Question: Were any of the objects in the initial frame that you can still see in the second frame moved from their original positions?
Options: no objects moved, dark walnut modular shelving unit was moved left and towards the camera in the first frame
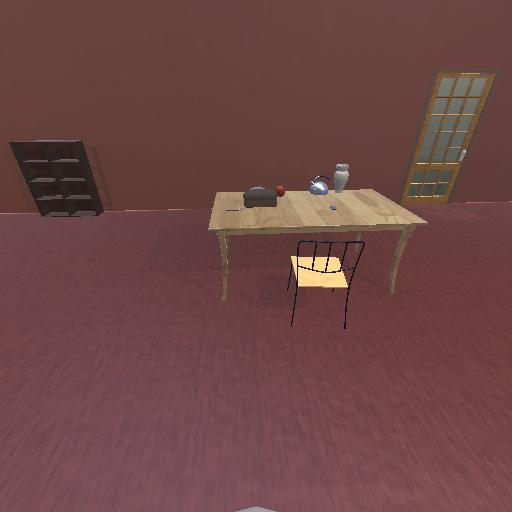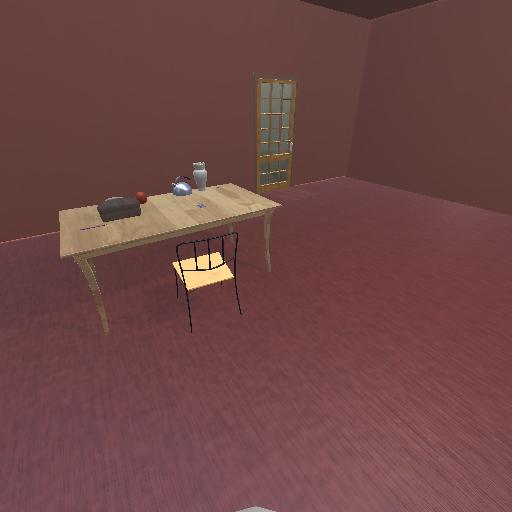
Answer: no objects moved